Interaction volume radius: 5 \u00c5
Interaction volume height: 10 \u00c5
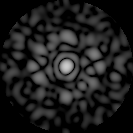
Disorder parameter: 0.8877